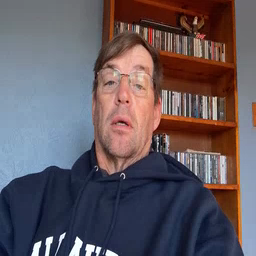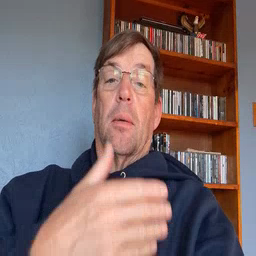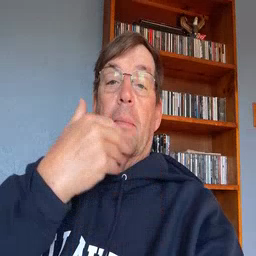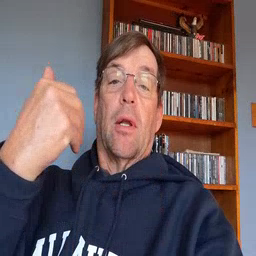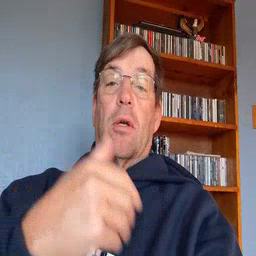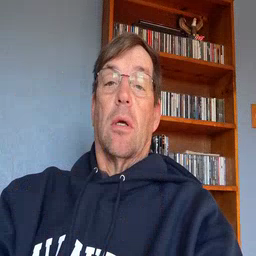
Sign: better